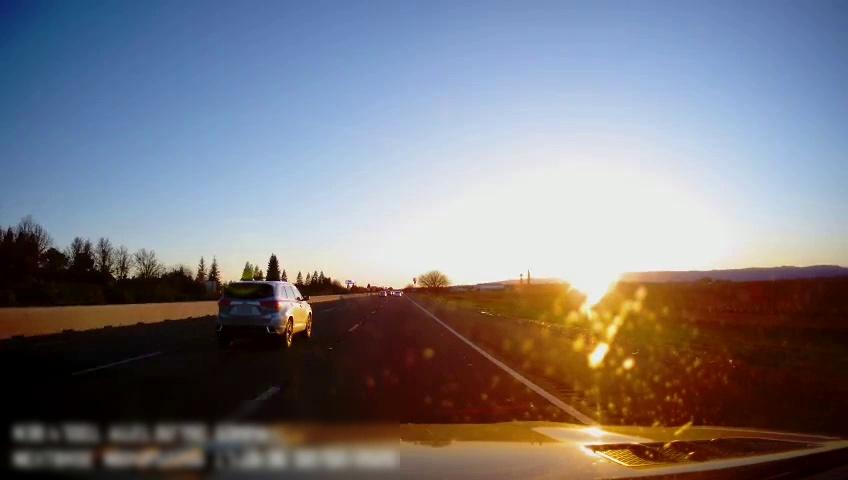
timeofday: Day
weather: Sunny
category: Drivable Space
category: Vehicles | SUV
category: Lanes | Alternate Lane
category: Lanes | Current Lane
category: Lanes | Alternate Lane